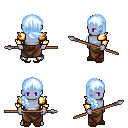
a pixel art fantasy rpg character, male body template, dark elf, purple skin, gold arm armor, robe skirt, white cyan right-swept hairstyle, brown slippers, spear, four views (front, back, left, right), 2x2 character sprite sheet, small pixel art, hard edges, no anti-aliasing